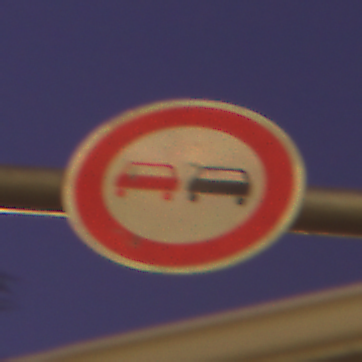
Verkehrszeichen: Ueberholverbot
Umgebung: Outdoor, Urban
Tageszeit: Night
Wetter: Clear
Licht: Artificial
Jahreszeit: NotSpecified
Kontrast: HighContrast